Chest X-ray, PA view. Patient: 49 years old, sex F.
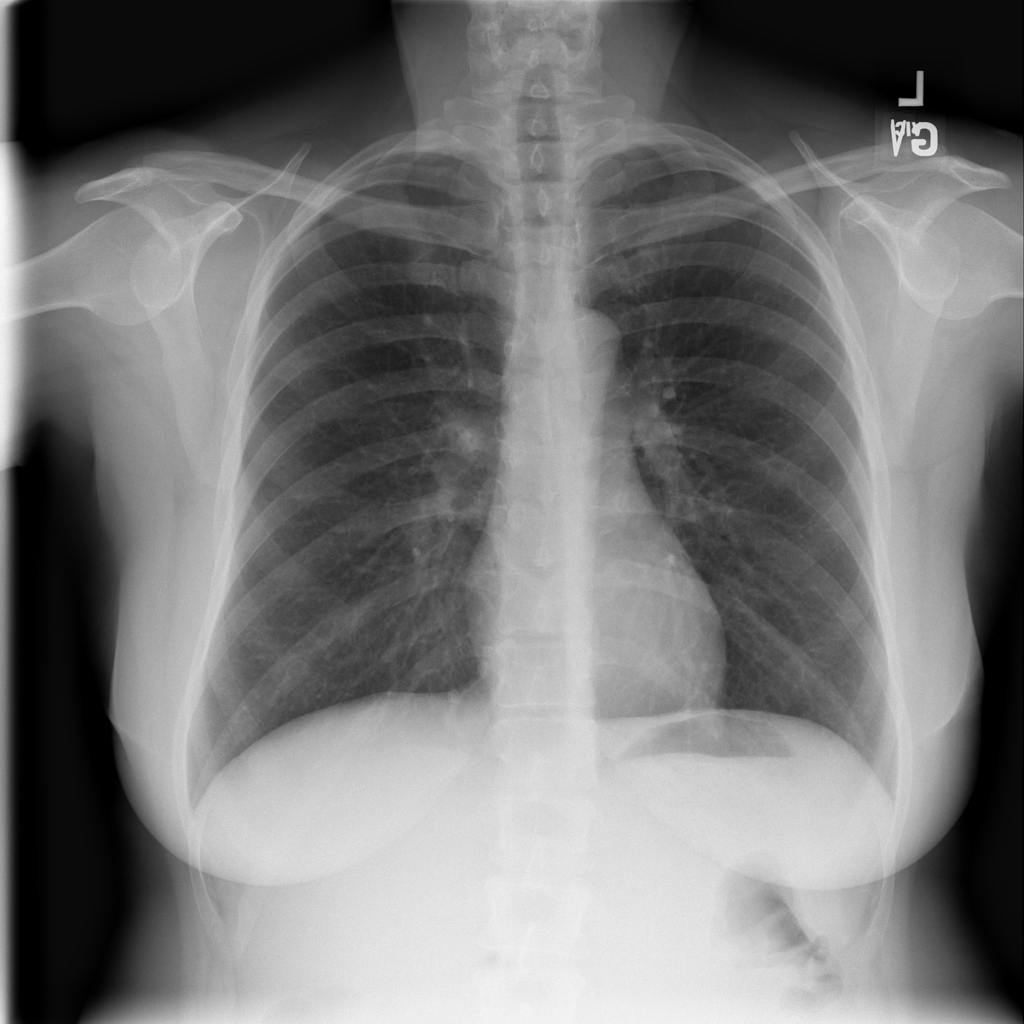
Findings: No Finding